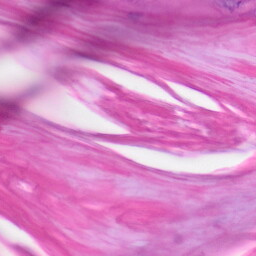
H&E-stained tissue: Skin